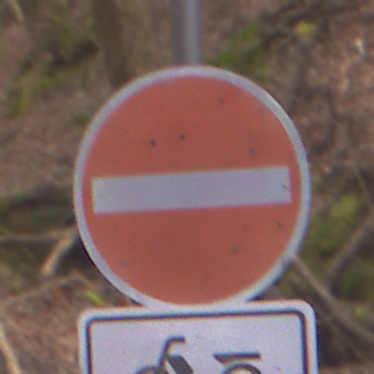
Verkehrszeichen: VerbotDerEinfahrt
Zusatzzeichen unten: EinspurigeFahrzeugeFrei2
Umgebung: Outdoor, Nature
Tageszeit: Midday
Wetter: Overcast
Licht: Natural
Jahreszeit: Autumn
Kontrast: LowContrast